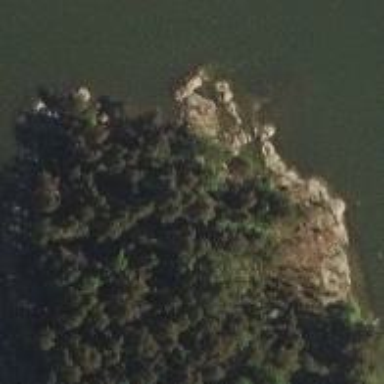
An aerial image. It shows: Landscape dominated by bare rock.